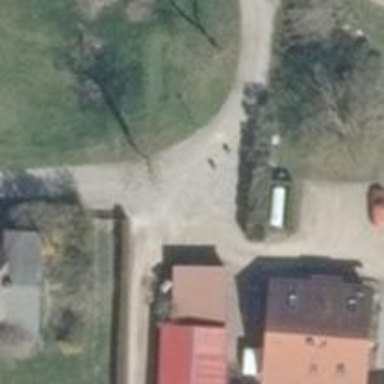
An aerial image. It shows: Residential road.